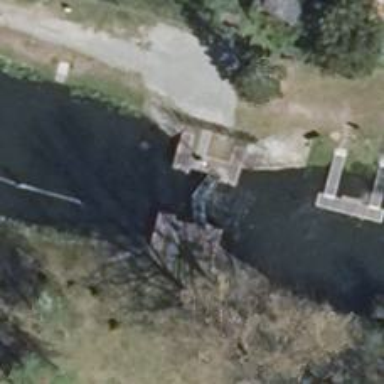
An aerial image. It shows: Lock gate on waterway.